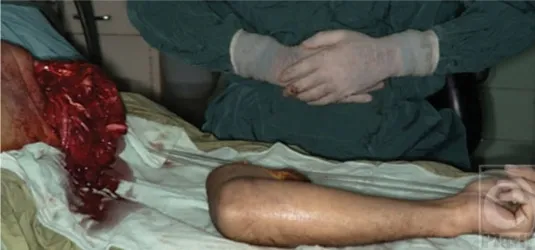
The amputated avulsed upper extremity. The radial nerve had been avulsed completely from the plexus and could not be coaptated.
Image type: medical_photograph (other_medical_photograph)